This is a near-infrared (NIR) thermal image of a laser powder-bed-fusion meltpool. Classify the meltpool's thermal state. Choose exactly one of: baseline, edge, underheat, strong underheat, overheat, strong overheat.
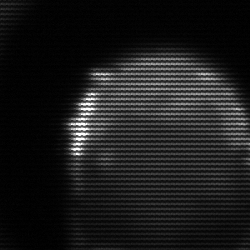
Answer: edge